Question: I've got 'NSView' and to this 'NSView'I added some subviews which are subclass of 'NSView' (named: 'Square'). Squares are 50x50 on different positions. I want to render this 'NSView's with background color 'Red' or 'Blue' with this white background like on screenshot.

'''
- (void)saveAsPDF
{
NSString *homeDirectory = NSHomeDirectory();
NSURL *fileURL = [NSURL fileURLWithPath:[homeDirectory stringByAppendingPathComponent:@"plik.pdf"]];
CGRect mediaBox = self.bounds;
CGContextRef pdfContext = CGPDFContextCreateWithURL((__bridge CFURLRef)(fileURL), &mediaBox, NULL);
CGPDFContextBeginPage(pdfContext, nil);
for (Square *square in squareGroup) {
[square.layer renderInContext:pdfContext];
}
CGPDFContextEndPage(pdfContext);
CGContextRelease(pdfContext);
'''
Only what i've got is blank PDF file. How can i draw this squares correctly in pdfContext?
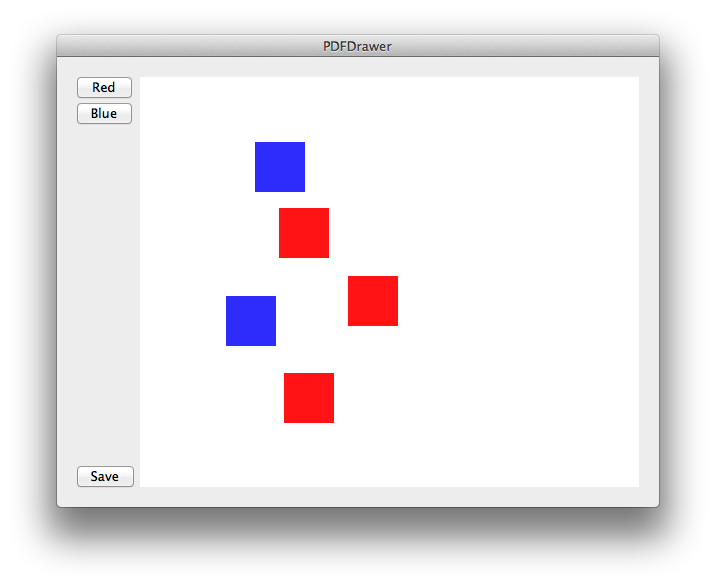
Answer: You must call <URL> for the PDF data to be written:
'''
// ...
CGPDFContextEndPage(pdfContext);
// Close the PDF document
CGPDFContextClose(pdfContenxt);
CGContextRelease(pdfContext);
// ...
'''
The <URL> notes that closing the context causes data to be written, which might explain why you're getting a blank PDF without closing:
> After closing the context, all pending data is written to the context
destination, and the PDF file is completed. No additional data can be
written to the destination context after the PDF document is closed.